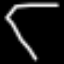
Label: diamond